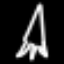
Label: The Eiffel Tower